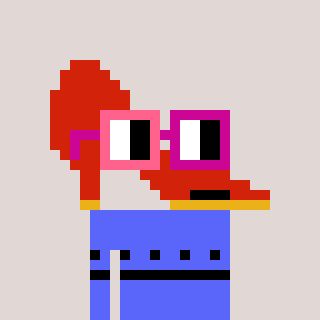
a pixel art character with square pink and red glasses, a highheel-shaped head and a purple-colored body on a warm background